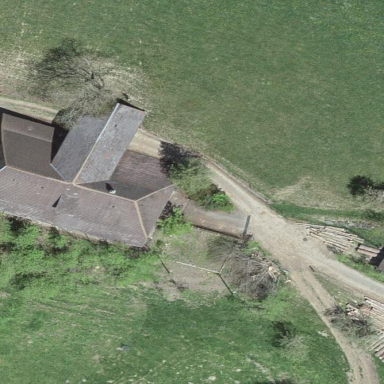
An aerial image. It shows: Farm building.